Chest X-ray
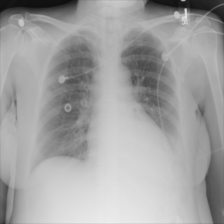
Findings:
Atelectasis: positive
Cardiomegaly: negative
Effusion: positive
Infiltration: negative
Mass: negative
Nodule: positive
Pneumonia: negative
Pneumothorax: negative
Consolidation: negative
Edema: negative
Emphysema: negative
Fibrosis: negative
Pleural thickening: negative
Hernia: negative